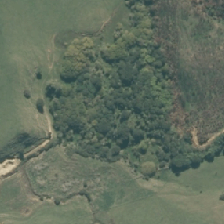
Land cover: deciduous_hardwood